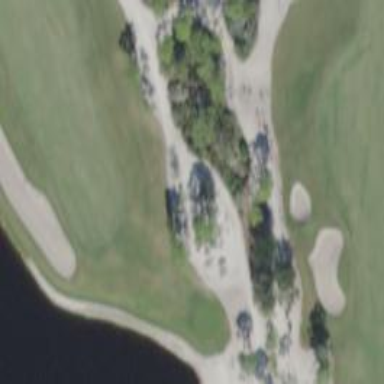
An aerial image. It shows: Rough grassy area used for golf.